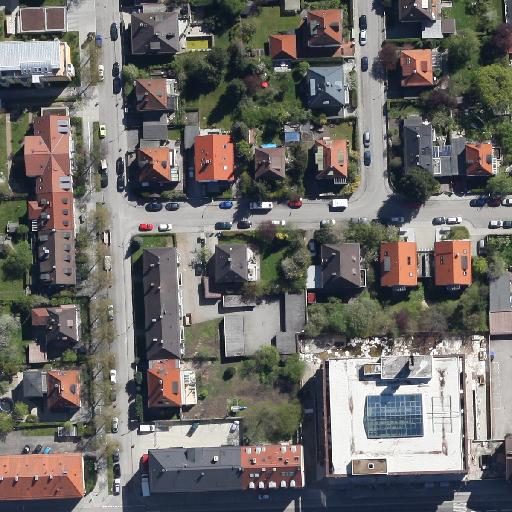
Referring expression: paved road